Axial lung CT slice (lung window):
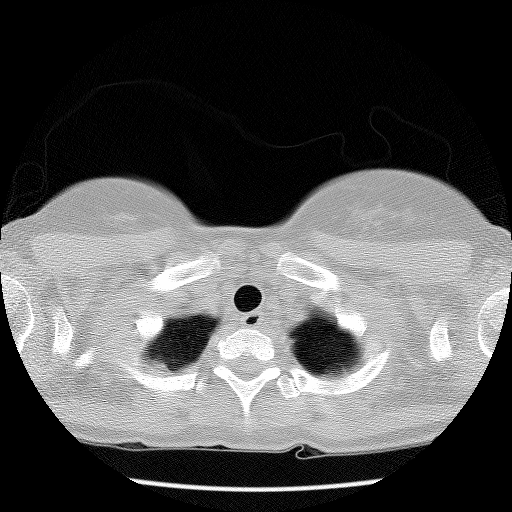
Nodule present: no